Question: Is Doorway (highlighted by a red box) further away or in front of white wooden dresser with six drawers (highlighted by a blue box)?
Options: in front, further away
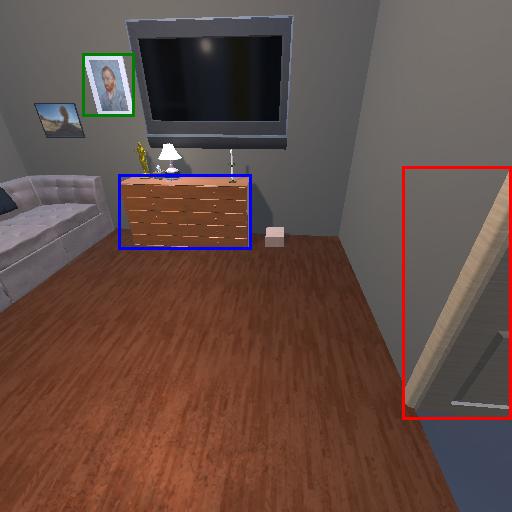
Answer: in front